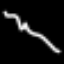
Label: squiggle